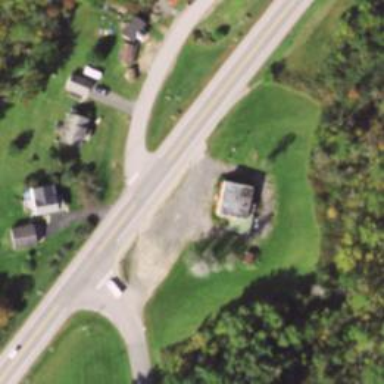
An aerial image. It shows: Stop road.